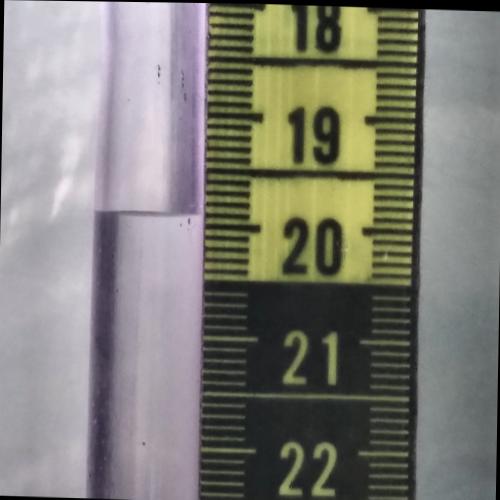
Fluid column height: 19.9 cm